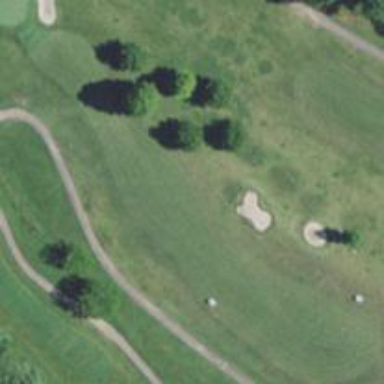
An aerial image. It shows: Golf fairway in the image.